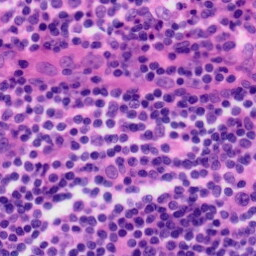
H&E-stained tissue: Tonsil